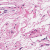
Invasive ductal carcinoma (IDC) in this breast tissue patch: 0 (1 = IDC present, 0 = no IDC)